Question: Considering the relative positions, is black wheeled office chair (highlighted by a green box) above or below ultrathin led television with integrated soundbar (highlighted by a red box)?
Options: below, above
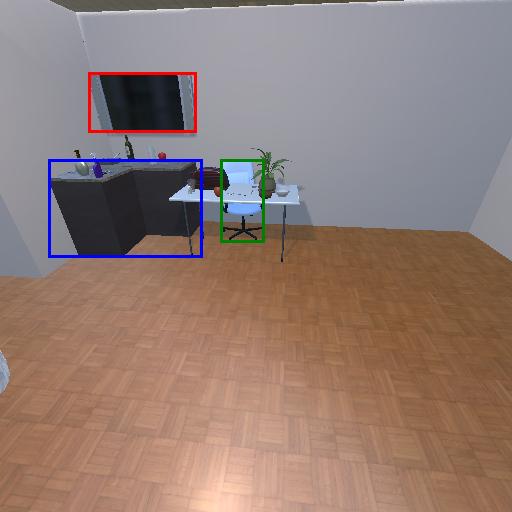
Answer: below